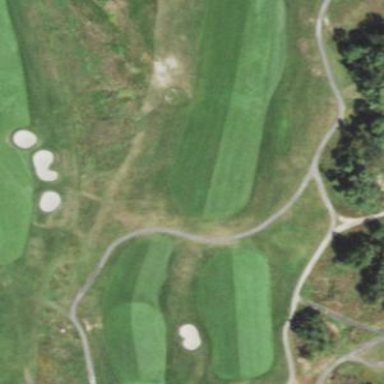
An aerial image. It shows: Golf fairway surrounded by grass.